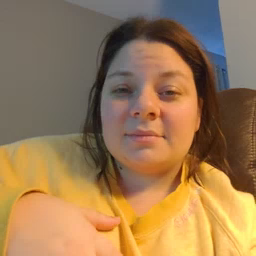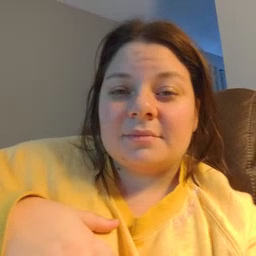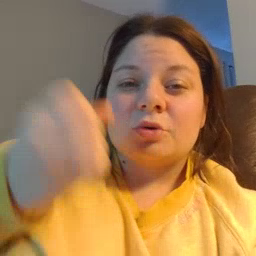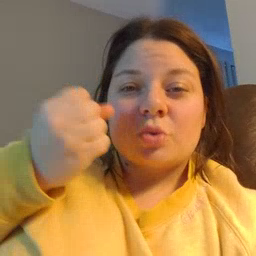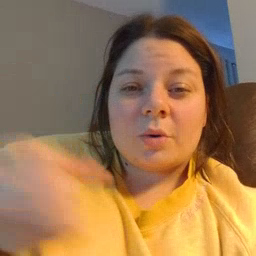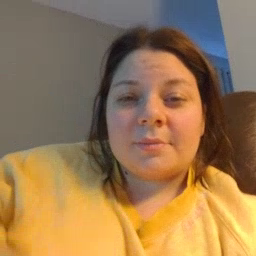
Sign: drawer